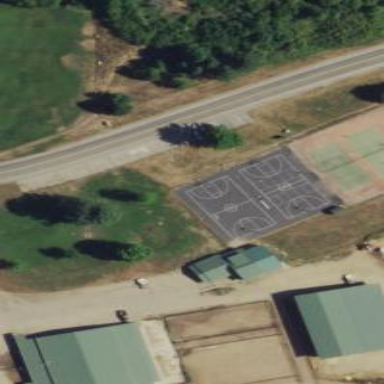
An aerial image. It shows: Basketball court in the leisure land pitch.